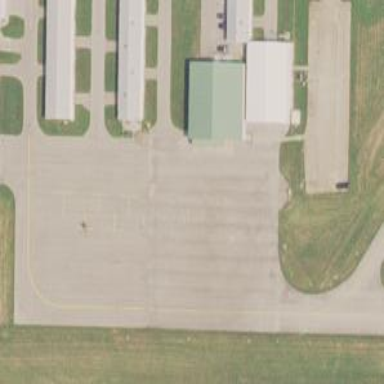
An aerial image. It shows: Image of taxiway at airport.